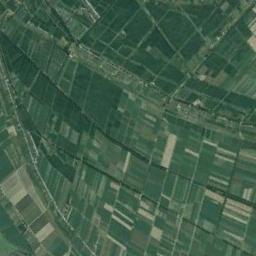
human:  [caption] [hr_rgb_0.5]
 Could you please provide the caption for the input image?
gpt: Many dense, neatly arranged dark green, light green, Khaki and brown mixed rectangular farmland of different sizes .

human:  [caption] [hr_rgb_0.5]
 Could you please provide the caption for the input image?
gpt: There are some green rectangular farmland .

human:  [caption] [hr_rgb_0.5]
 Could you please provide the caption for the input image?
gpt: Lots of rectangular farmlands of different colors and sizes are neatly arranged on the ground .

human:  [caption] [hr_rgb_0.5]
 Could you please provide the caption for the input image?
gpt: There are many rectangular farmlands of different shades .

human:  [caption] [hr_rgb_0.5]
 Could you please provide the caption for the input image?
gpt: There are many green rectangular farmlands and some yellow ones .